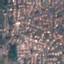
Land use / land cover: Residential